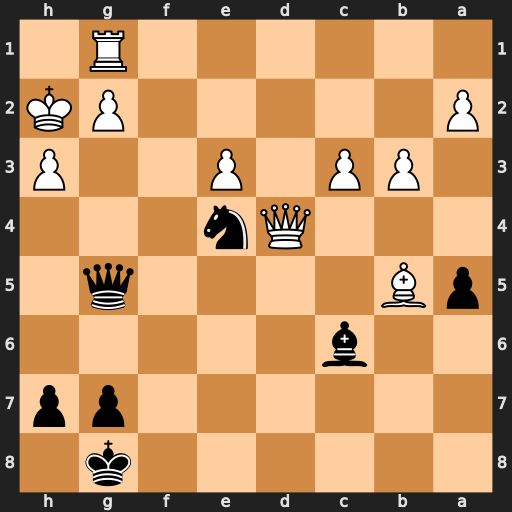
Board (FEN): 6k1/6pp/2b5/pB4q1/3Qn3/1PP1P2P/P5PK/6R1
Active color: b
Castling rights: -
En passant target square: -
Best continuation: Qg3+ Kh1 Nf2#